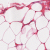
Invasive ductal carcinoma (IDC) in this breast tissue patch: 0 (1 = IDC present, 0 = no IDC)